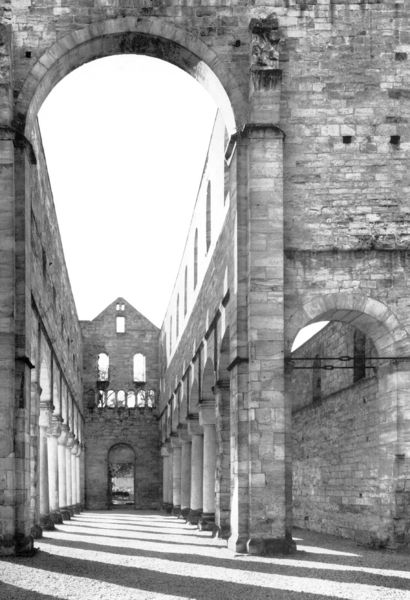
Titel: Paulinzella, Ruine der ehem. Benediktiner - Klosterkirche St. Maria, St. Johannes Ev. und St. Johannes d. T.
Standort: Paulinzella (EU - D - Thüringen)
Schlagwörter: himmel, schatten, fenster, licht, säulen, tür, gebäude, architektur, stein, kirche, bogen, pilaster, foto, wände, ruine, gewölbe, kloster, dreischiffig, mauern, romanik, streben, basilika, säulengang, kreuzgang, romanisch, ewölbe, hochwand